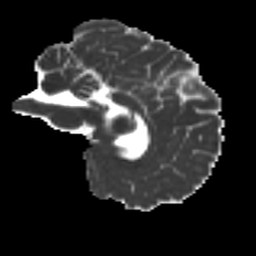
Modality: MD
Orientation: sagittal
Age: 20
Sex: male
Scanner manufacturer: ge
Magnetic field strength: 3 T
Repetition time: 7.8 s
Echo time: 0.0606 s